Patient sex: M
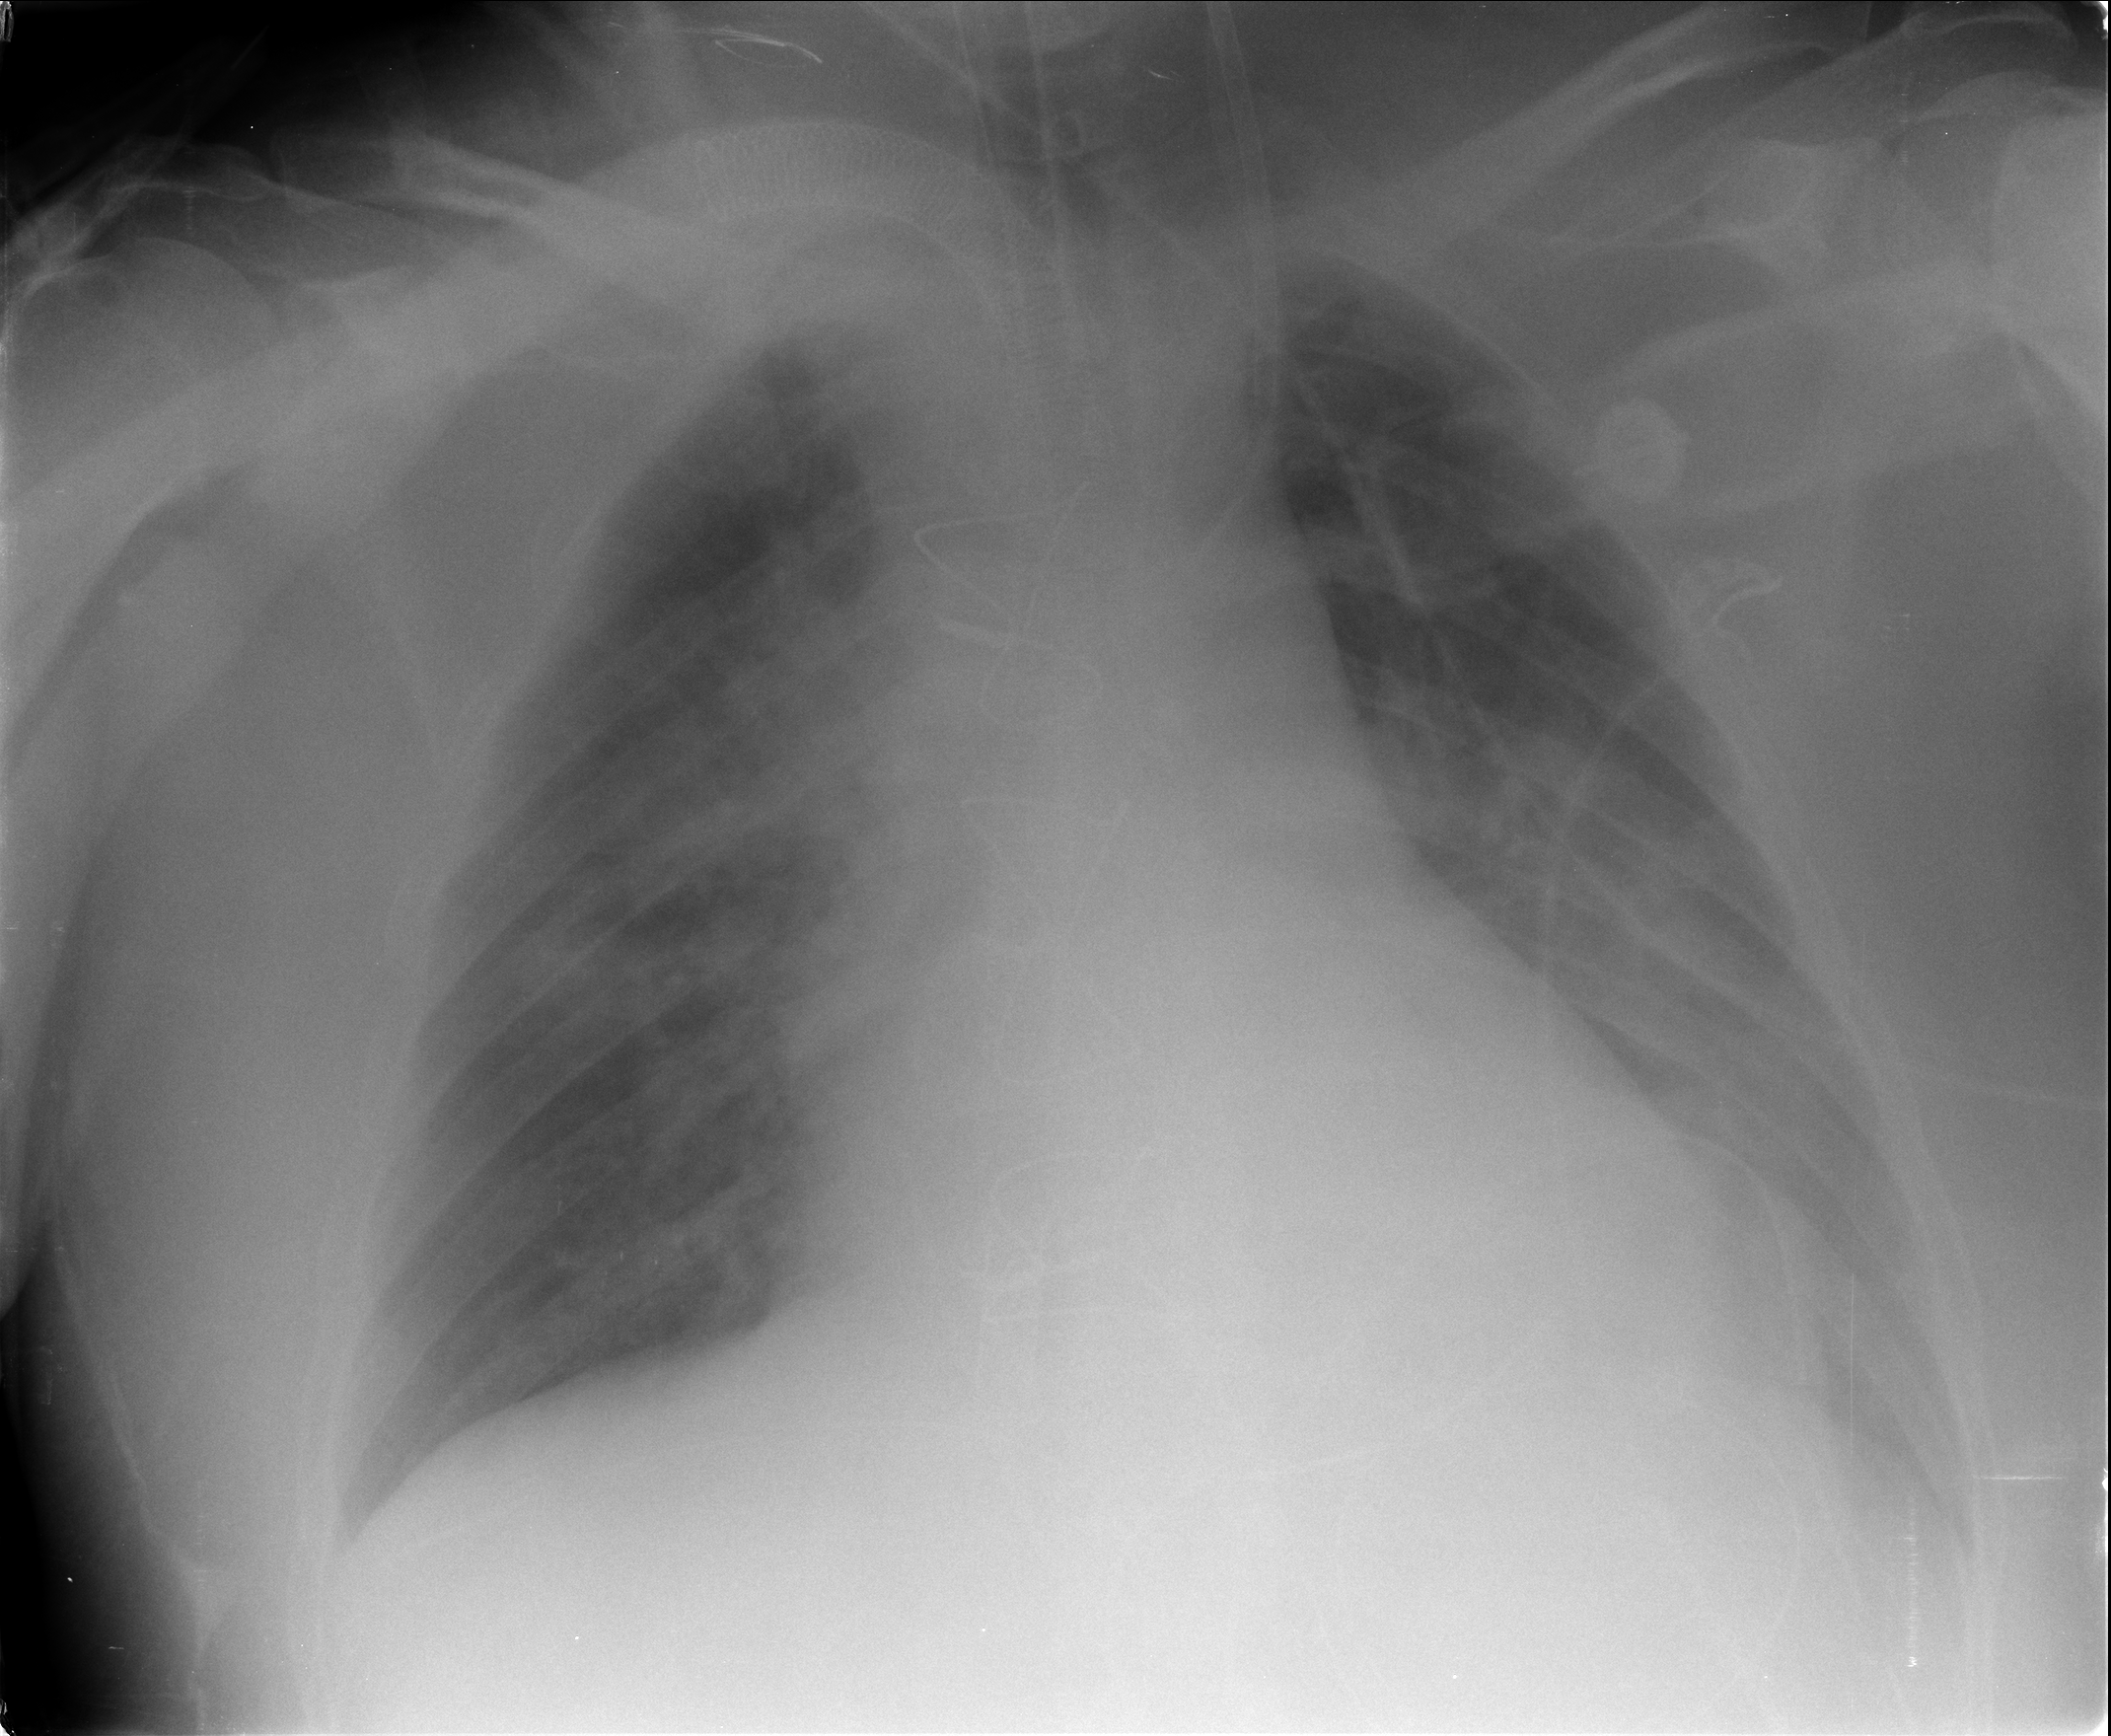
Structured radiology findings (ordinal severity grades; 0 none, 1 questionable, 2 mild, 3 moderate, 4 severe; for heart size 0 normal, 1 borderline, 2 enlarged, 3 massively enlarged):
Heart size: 2
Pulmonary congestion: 3
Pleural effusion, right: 0
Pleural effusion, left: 0
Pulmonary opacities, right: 3
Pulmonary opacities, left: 3
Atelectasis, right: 2
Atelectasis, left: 2